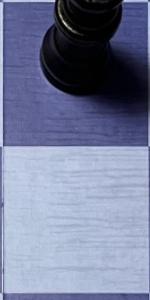
Label: Empty